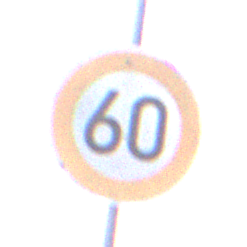
Verkehrszeichen: Geschwindigkeit60
Umgebung: Outdoor, Nature
Tageszeit: SunriseSunset
Wetter: PartlyCloudy
Licht: Natural
Jahreszeit: NotSpecified
Kontrast: LowContrast